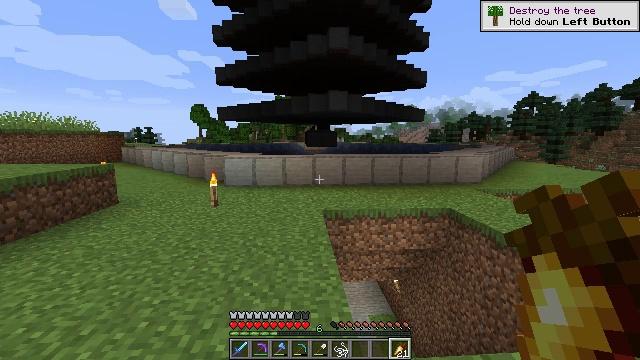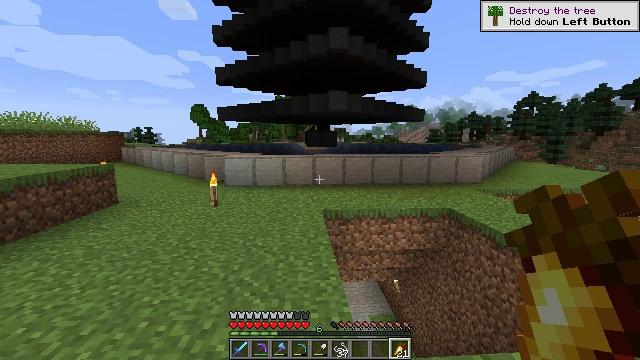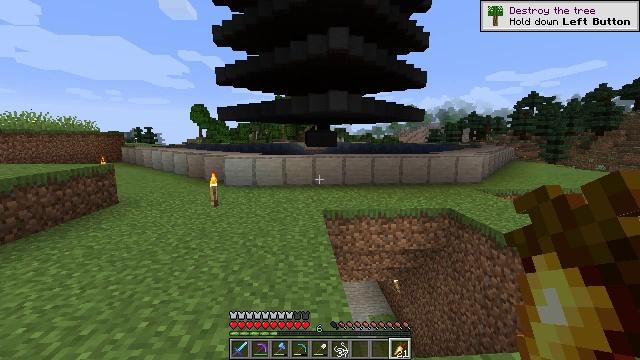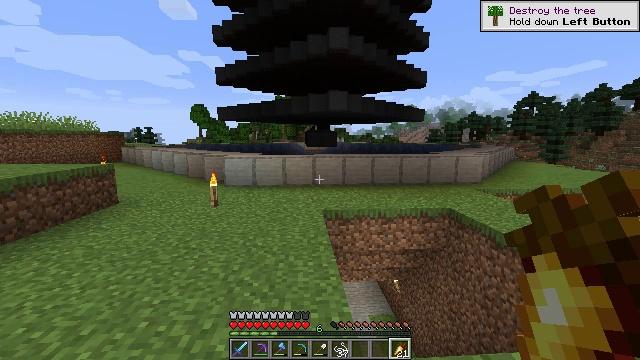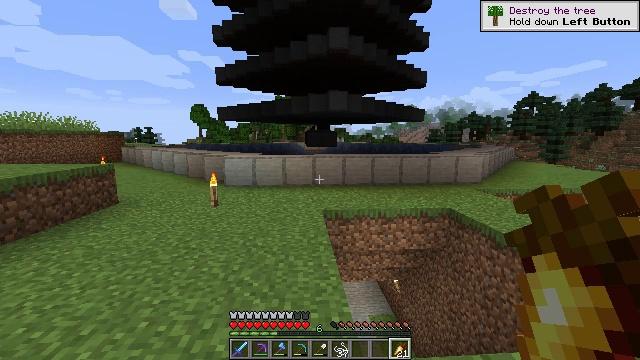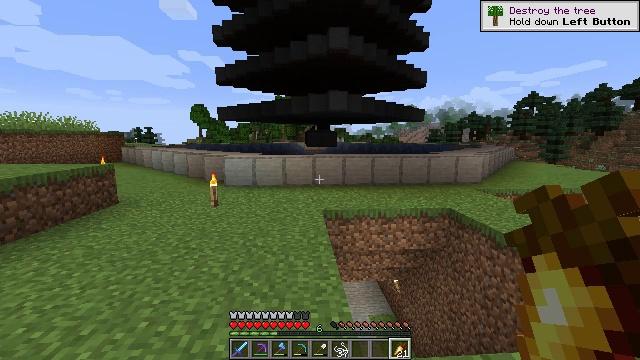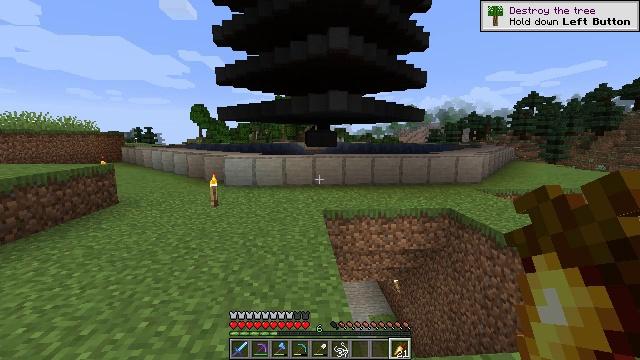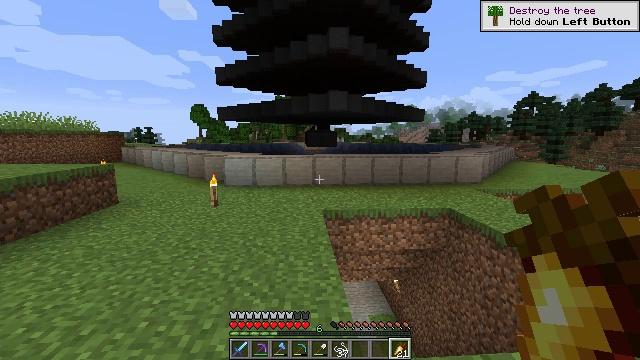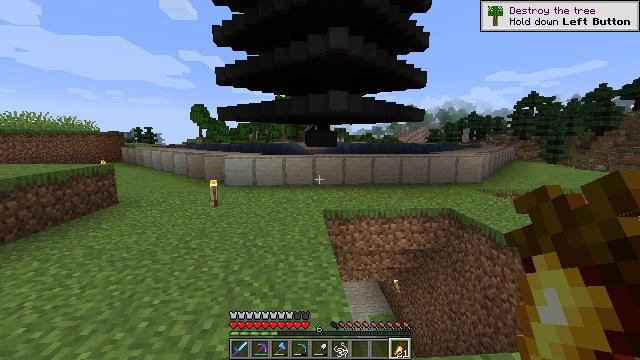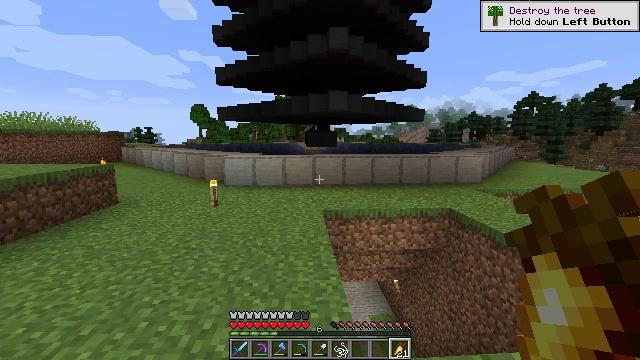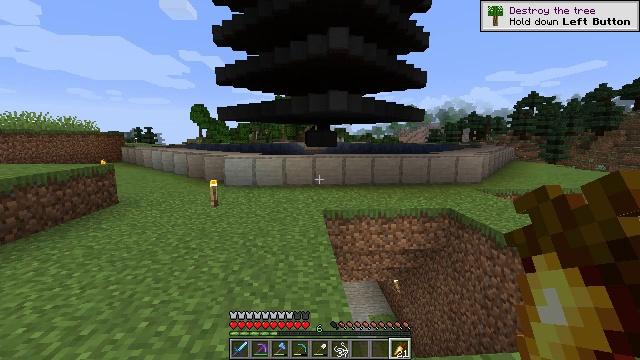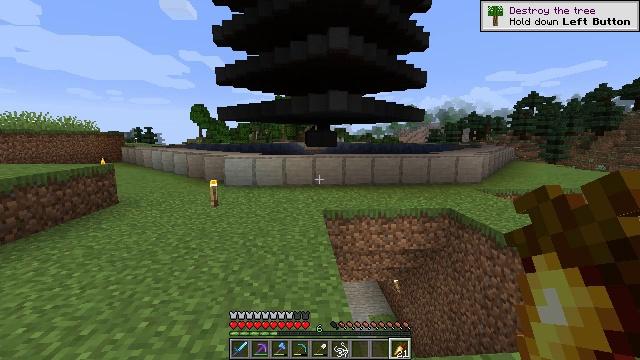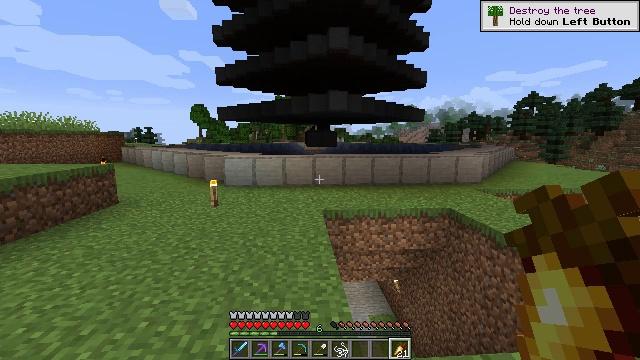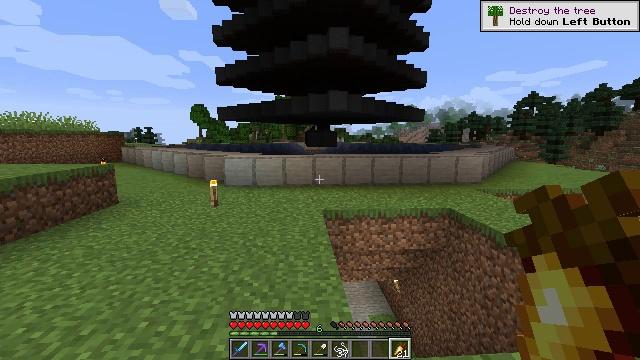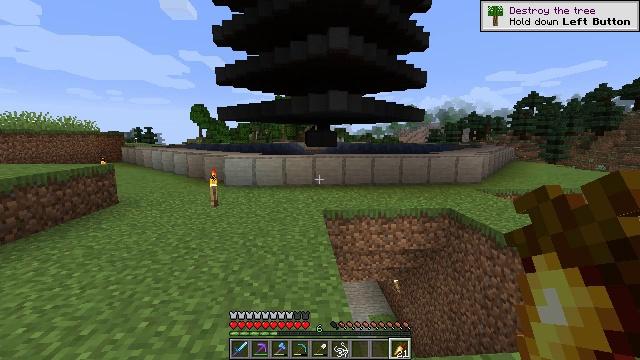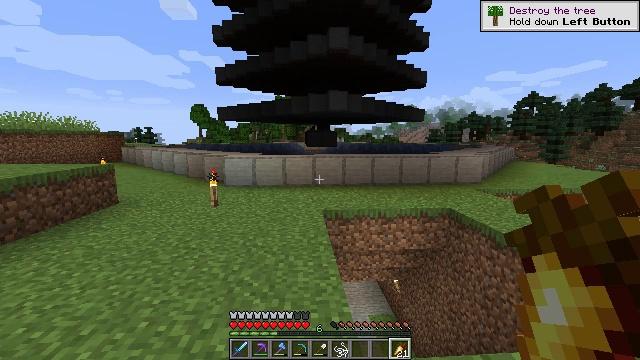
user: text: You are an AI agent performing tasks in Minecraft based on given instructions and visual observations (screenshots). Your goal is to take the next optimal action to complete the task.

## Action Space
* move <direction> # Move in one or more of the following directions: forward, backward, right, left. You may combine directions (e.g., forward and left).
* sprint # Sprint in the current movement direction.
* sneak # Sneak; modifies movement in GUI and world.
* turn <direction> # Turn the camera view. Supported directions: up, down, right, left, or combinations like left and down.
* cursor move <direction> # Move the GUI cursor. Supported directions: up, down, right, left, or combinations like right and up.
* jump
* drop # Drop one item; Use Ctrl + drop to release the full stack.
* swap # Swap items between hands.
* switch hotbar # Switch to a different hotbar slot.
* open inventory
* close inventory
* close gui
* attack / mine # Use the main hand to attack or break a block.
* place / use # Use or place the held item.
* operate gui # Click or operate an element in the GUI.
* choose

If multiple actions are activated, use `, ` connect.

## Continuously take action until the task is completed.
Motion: motion action
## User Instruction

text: Turn regular stone into smooth stone by smelting in the furnace.
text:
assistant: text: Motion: no_op
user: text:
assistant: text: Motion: no_op
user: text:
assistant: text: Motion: no_op
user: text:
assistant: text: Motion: no_op
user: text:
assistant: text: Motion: no_op
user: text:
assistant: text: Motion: no_op
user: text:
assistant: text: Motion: no_op
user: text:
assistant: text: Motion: no_op
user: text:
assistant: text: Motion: no_op
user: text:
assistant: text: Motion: no_op
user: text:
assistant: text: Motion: no_op
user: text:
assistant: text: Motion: no_op
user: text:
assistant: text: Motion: no_op
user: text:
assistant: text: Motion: no_op
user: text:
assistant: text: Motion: no_op
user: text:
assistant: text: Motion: no_op
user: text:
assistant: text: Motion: no_op
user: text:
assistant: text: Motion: no_op
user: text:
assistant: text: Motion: no_op
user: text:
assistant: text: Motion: no_op
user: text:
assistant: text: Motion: no_op
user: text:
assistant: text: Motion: no_op
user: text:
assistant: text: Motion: no_op
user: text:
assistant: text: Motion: no_op
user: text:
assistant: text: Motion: no_op
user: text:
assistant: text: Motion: no_op
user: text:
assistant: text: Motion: no_op
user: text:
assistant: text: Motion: no_op
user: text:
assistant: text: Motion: no_op
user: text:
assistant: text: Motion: no_op